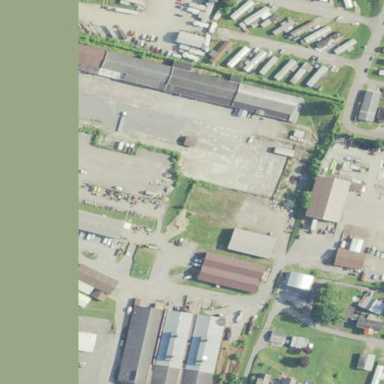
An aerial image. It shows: Industrial area.